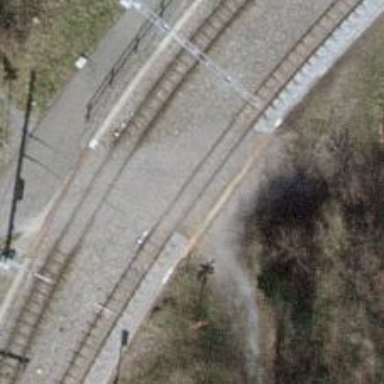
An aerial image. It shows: Uncontrolled railway crossing.